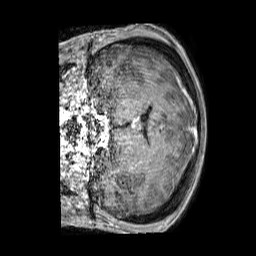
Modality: T1w
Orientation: coronal
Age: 37
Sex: female
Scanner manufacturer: philips
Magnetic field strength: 3 T
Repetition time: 0.006843 s
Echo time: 0.00309 s